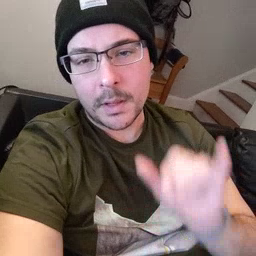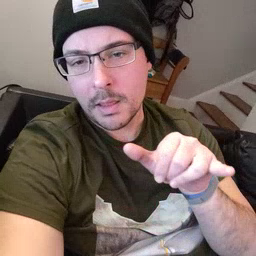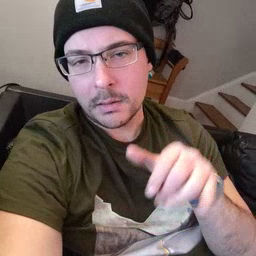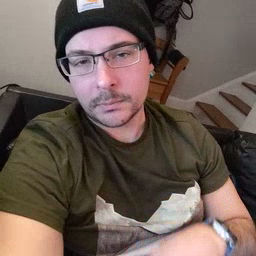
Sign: that